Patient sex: M
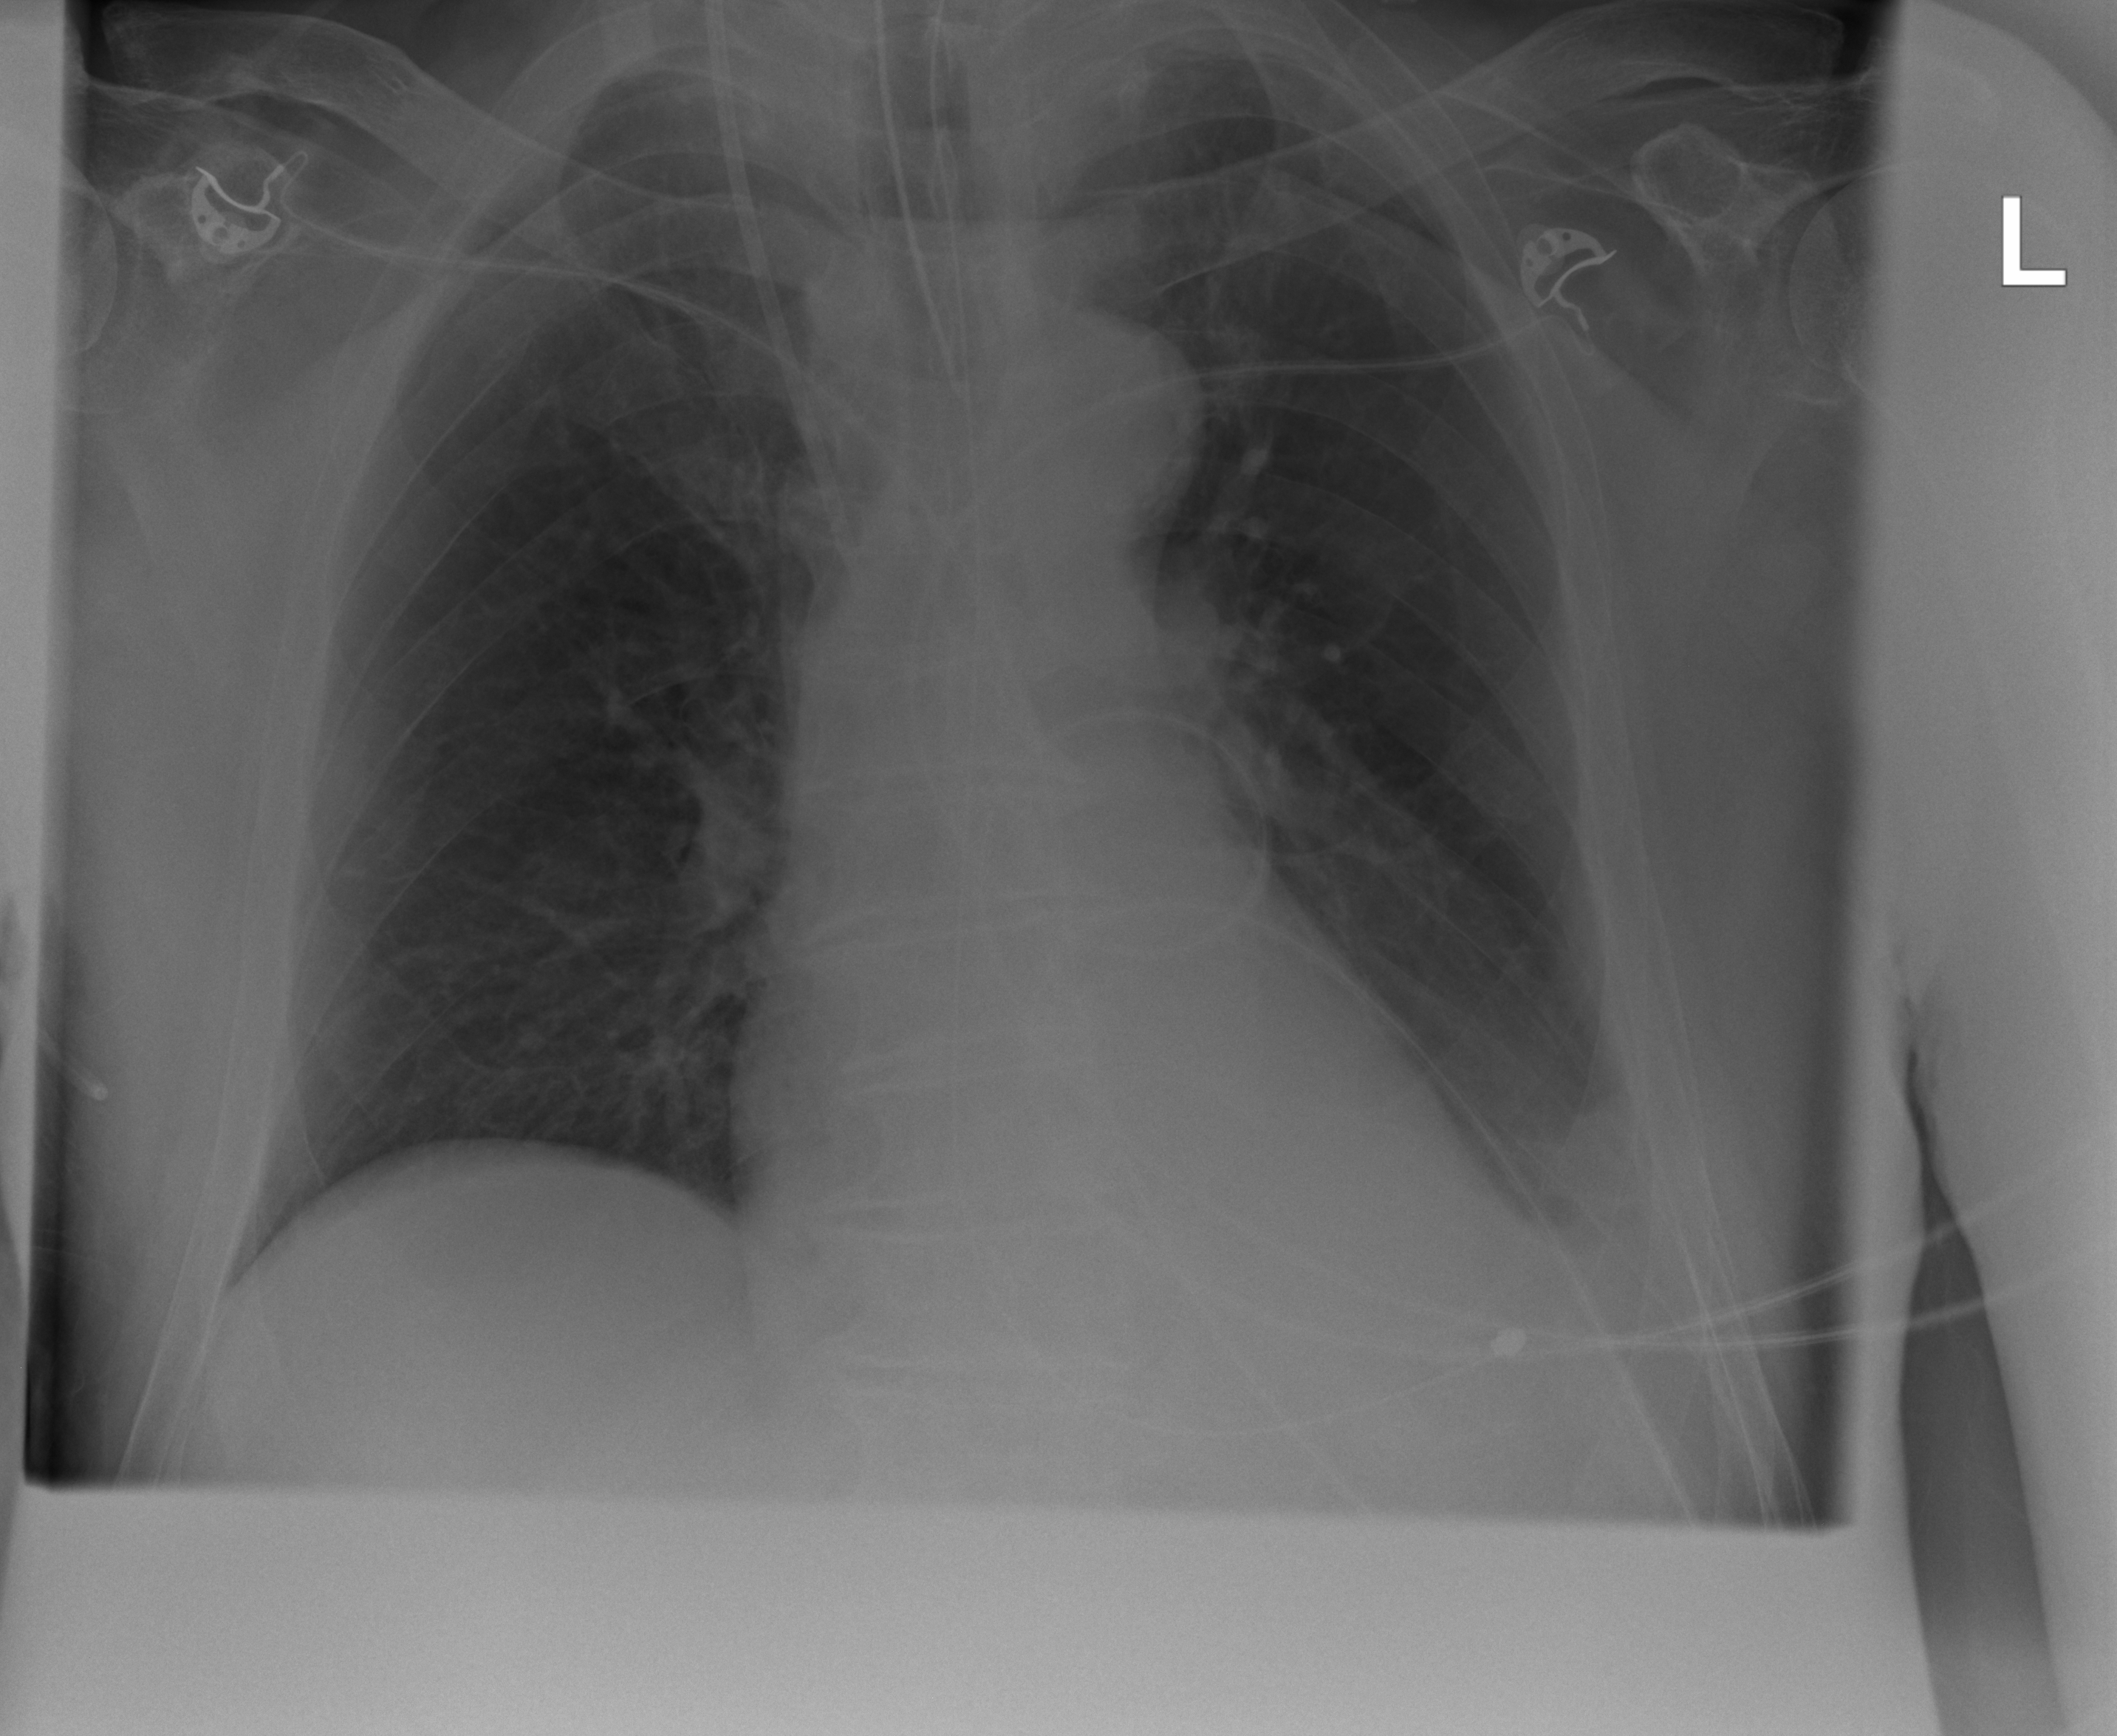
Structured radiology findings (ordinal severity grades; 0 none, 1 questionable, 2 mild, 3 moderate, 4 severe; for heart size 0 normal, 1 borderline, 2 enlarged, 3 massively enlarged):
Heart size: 0
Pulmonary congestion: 0
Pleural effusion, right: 0
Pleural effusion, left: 2
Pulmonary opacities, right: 0
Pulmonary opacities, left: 0
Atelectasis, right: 0
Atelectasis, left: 2